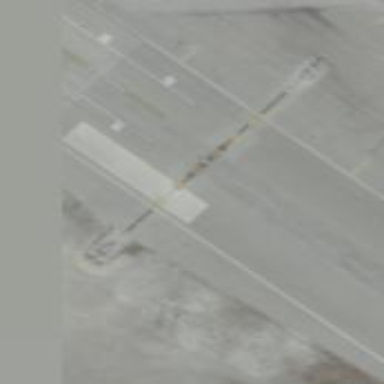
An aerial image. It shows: Arresting gear at the airport.